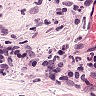
Metastatic tissue present: no